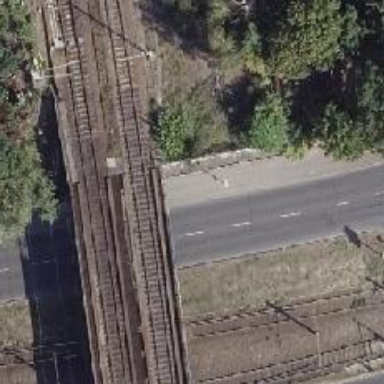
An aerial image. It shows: Bridge over electrified railway with contact line.